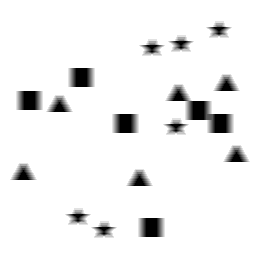
Squares: 6
Triangles: 6
Stars: 6
Total shapes: 18